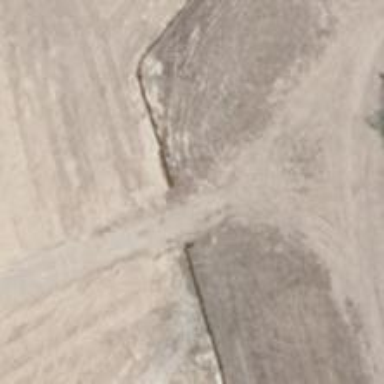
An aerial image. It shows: Dirt track with grade 4 tracktype.